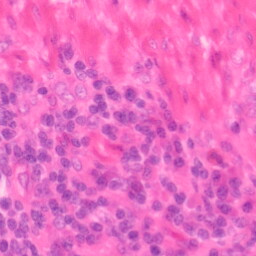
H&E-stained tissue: Colon